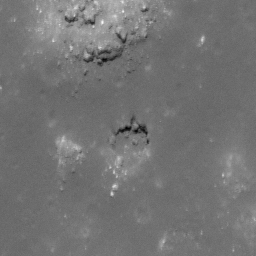
Pit: Messier A 2a
Host crater: Messier A
Host type: impact_melt
Lunar coordinates: latitude -2.014, longitude 46.906